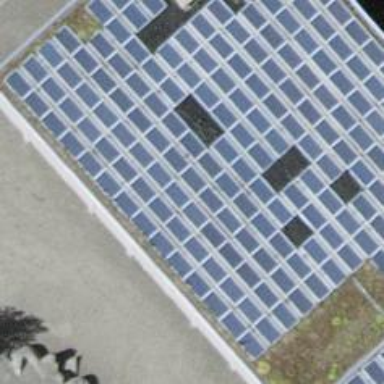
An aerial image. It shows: Solar photovoltaic panel generator.